Question: I am breaking my head trying to find an appropriate formula to calculate a what sounds to be an easy task but in practice is a big mathematical headache.
I want to find out the offset it needs to turn my vector's angle (X, Y, Angle) to face a coord ( X, Y )

My vector won't always be facing 360 degrees, so i need that as a variable as well..
Hoping an answer before i'm breaking my pc screen.
Thank you.
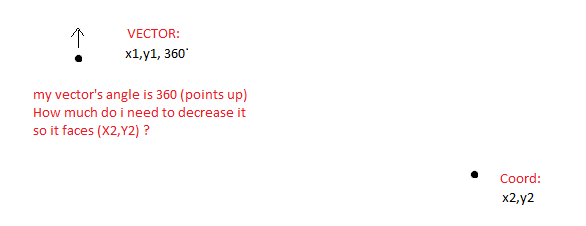
Answer: input
- 'p1 = (x1,y1)'- 'p2 = (x2,y2)'- 'a1 = 360 deg'- - - 'da=?''p2-p1'
solution 1:
- 'da=a1-a2=a1-atanxy(x2-x1,y1-y1)'- - <URL>-
solution 2:
- 'v1=(cos(a1),sin(a1))'- 'v2=(x2-x1,y2-y1)'- 'da=acos(dot(v1,v2)/(|v1|*|v2|))'
or the same slightly different
- 'v1=(cos(a1),sin(a1))'- 'v2=(x2-x1,y2-y1)'- 'v2/=|v2|'- 'da=acos(dot(v1,v2))'
so:
'''
da=acos((cos(a1)*(x2-x1)+sin(a1)*(y2-y1)/sqrt((x2-x1)*(x2-x1)+(y2-y1)*(y2-y1)));
'''
[notes]
- -